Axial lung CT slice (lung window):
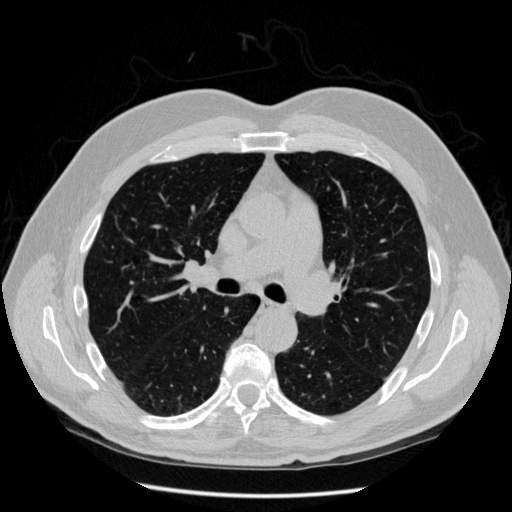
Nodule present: no